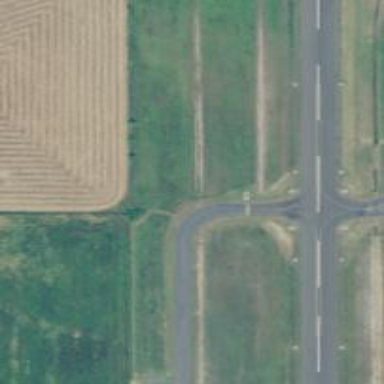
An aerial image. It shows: View of taxiway at the airport.